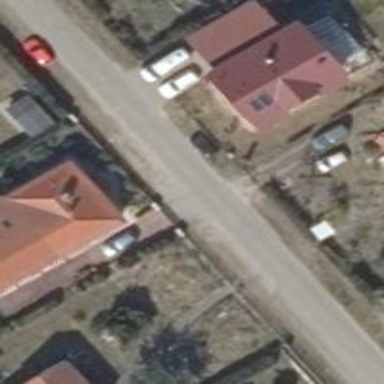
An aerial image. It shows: Residential road.